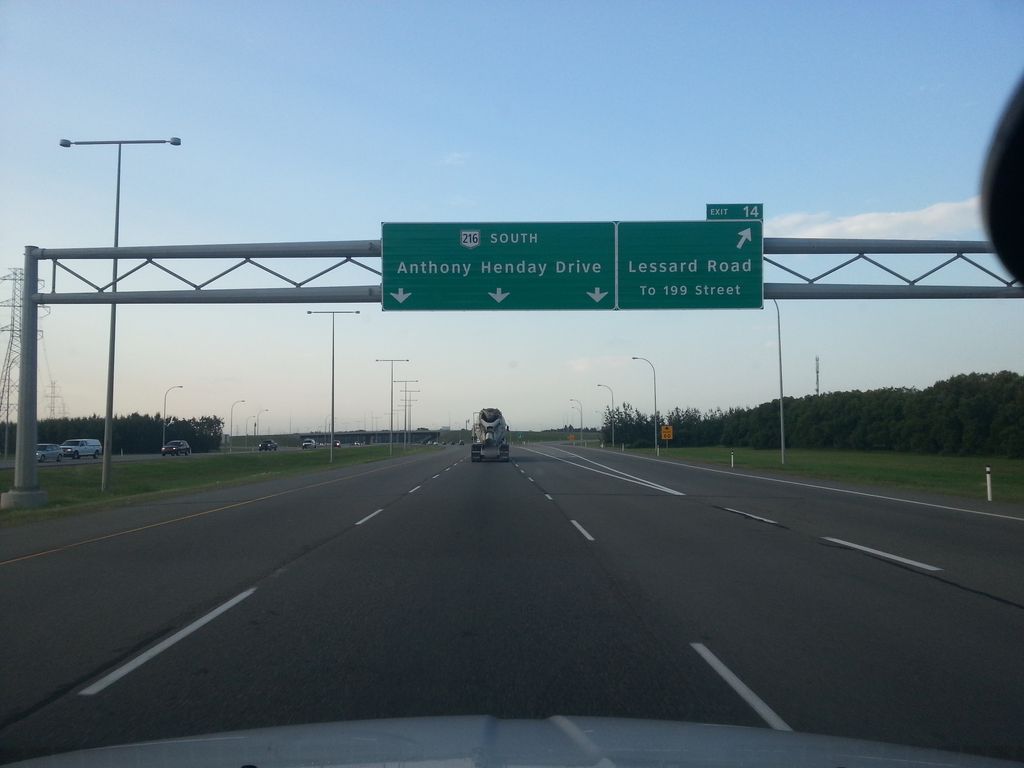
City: edmonton